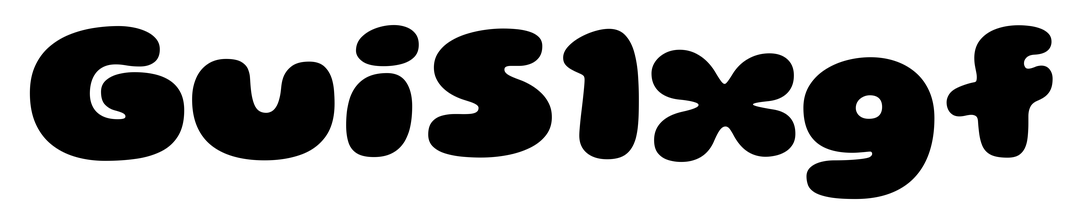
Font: Gluten_Black